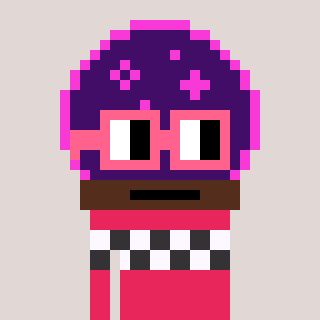
a pixel art character with square pink glasses, a crystalball-shaped head and a redpinkish-colored body on a warm background